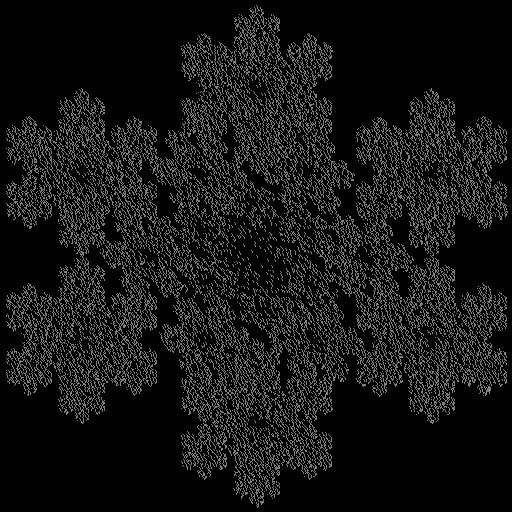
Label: koch_snowflake